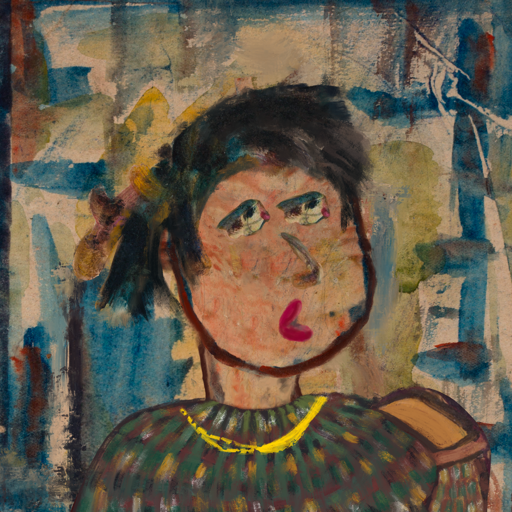
Background: Orphan, Head And Neck Side: Orphan, Face Side: Pipe, Bust: After_Raid, Hair Side: Pipe, Head Accessory: Blank, Second Necklace: Blank, Necklace: Irani_1, Baby: Blank